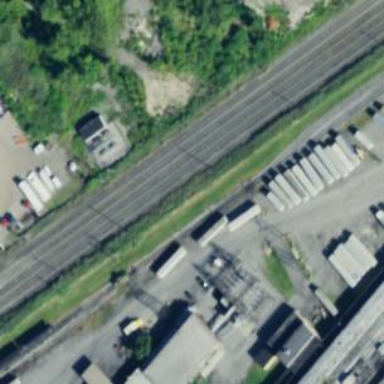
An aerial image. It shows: Rail spur service.